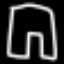
Label: pants